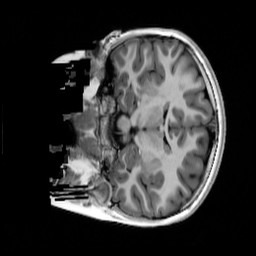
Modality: T1w
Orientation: coronal
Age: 10
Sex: female
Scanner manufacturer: siemens
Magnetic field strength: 3 T
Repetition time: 4 s
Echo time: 0.00289 s